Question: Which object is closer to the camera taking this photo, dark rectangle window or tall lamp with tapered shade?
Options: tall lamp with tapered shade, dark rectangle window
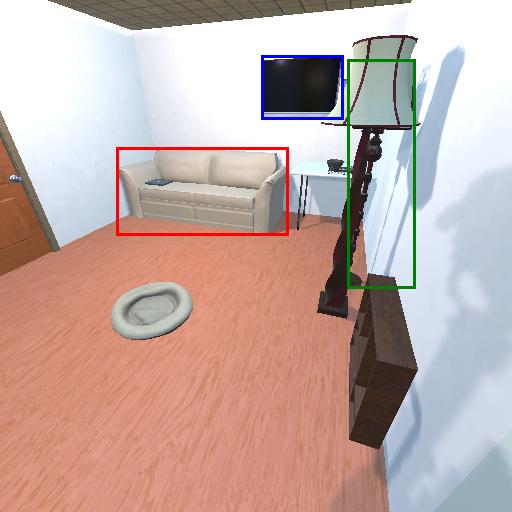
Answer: tall lamp with tapered shade